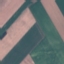
Land use / land cover: AnnualCrop